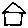
Label: house